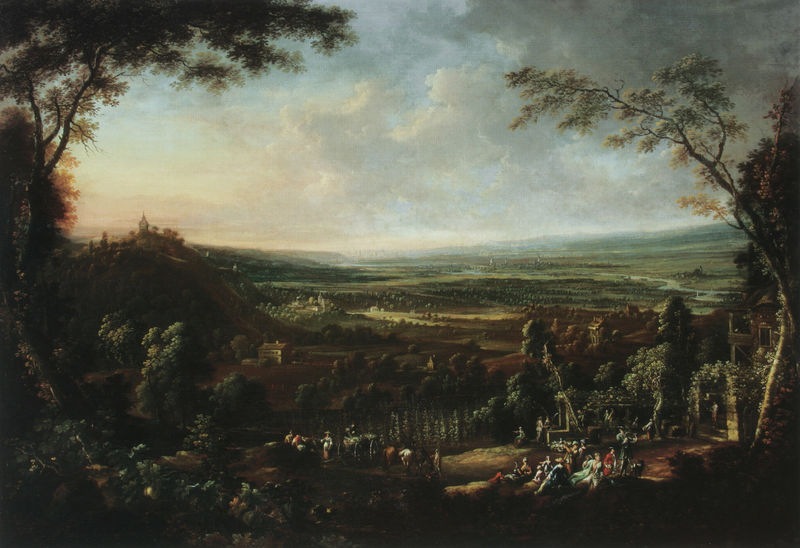
Titel: Blick nach Dresden von der Hoflößnitz
Künstler: Johann Alexander Thiele
Standort: Dresden
Institution: Gemäldegalerie Alte Meister
Schlagwörter: baum, berg, blau, blätter, dunkel, gemälde, gruppe, himmel, laub, mann, schatten, wasser, weiß, wolken, bäume, fluss, frauen, grün, kirchturm, landschaft, menschen, ocker, sand, stadt, ufer, äste, abend, braun, frau, grau, hell, hintergrund, kleid, kleider, licht, männer, schwarz, straße, gebäude, haus, rot, tier, tiere, weg, wiese, wolke, ansammlung, beige, fest, gesellschaft, leute, masse, rock, versammlung, feier, architektur, mensch, stein, steine, niederlande, öl, ast, bach, birke, ebene, erde, feld, felder, ferne, horizont, häuser, hügel, morgen, natur, weite, zweige, gebüsch, gewässer, kirche, pfad, qualm, sonne, wiesen, land, gewand, gewänder, kind, personen, blatt, person, pflanzen, wald, esel, genre, kinder, pferd, pferde, reiter, schornstein, turm, garten, bewölkt, sommer, rahmung, ansicht, italien, perspektive, röcke, abhang, warm, berge, sonnenlicht, mauer, dunst, eben, gelände, nebel, sonnenuntergang, herde, kuh, rind, vegetation, herbst, hof, hügellandschaft, pause, picknick, rast, platz, böschung, tannen, ölgemälde, dampf, schlacht, könig, realistisch, vergnügen, stufen, frühling, ruine, rinder, burg, kreuz, religion, bedeckt, wälder, lichtung, ruinen, herrscher, allegorie, darstellung, jagd, wärme, efeu, kreuzigung, mauern, schloß, heiliger, eiche, tempel, verblauung, plateau, frühjahr, lasttier, dorisch, heilig, mai, bau, laube, buam, maibaum, ägypten, lagern, morgens, reittier, fete, galant, inder, küher, lichtschatten, geöände